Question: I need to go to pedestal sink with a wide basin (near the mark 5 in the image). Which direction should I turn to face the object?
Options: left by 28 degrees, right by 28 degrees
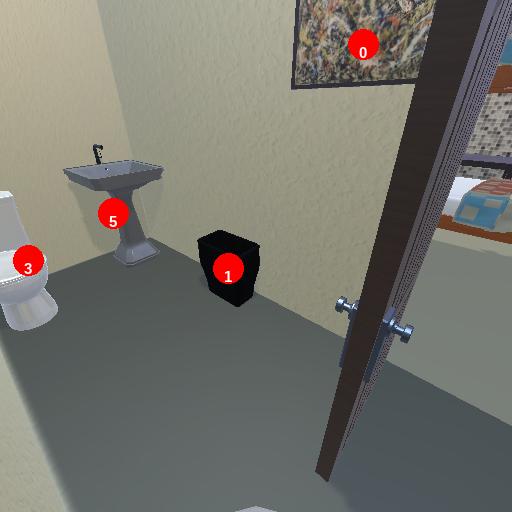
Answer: left by 28 degrees